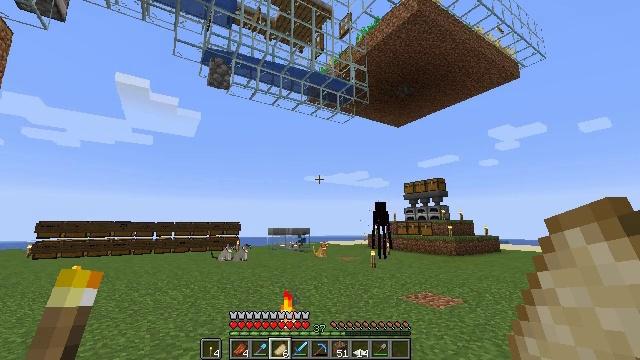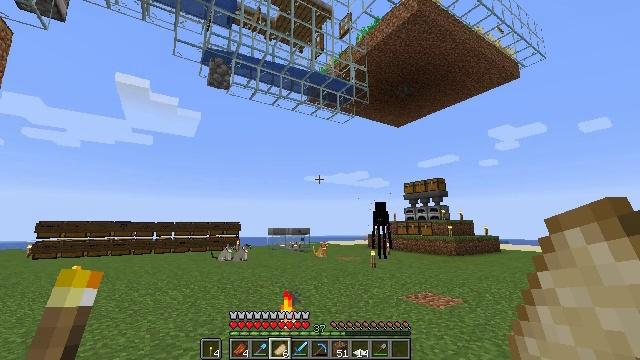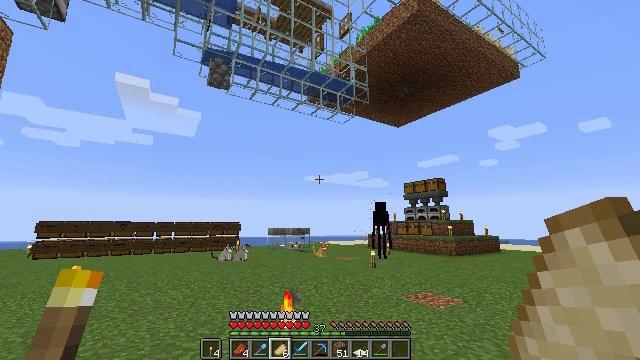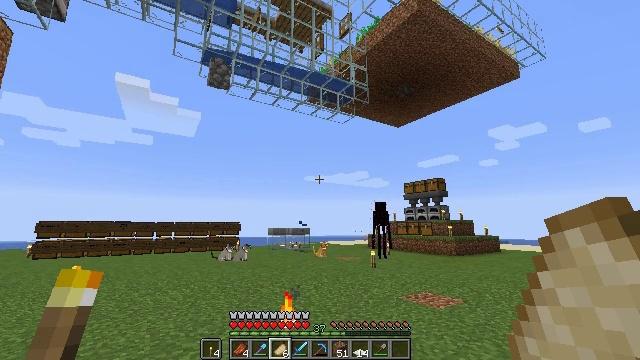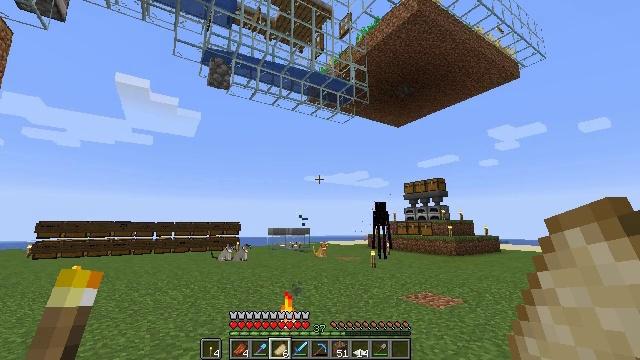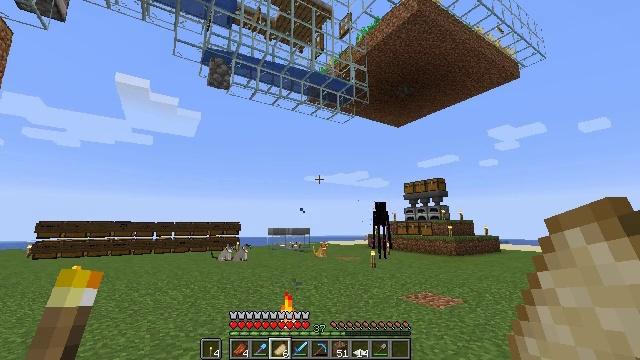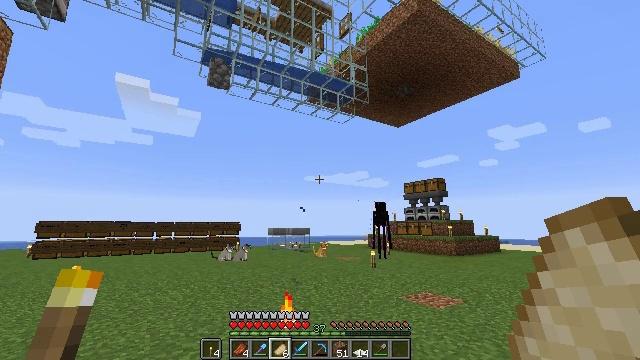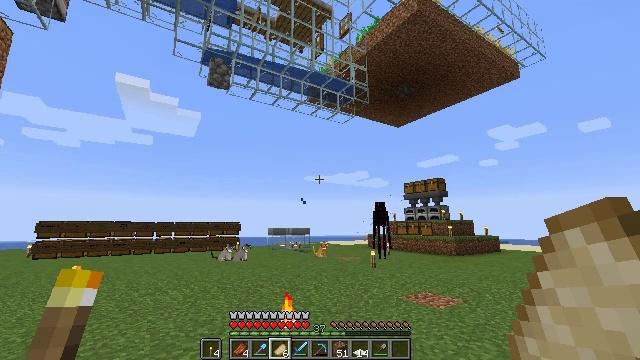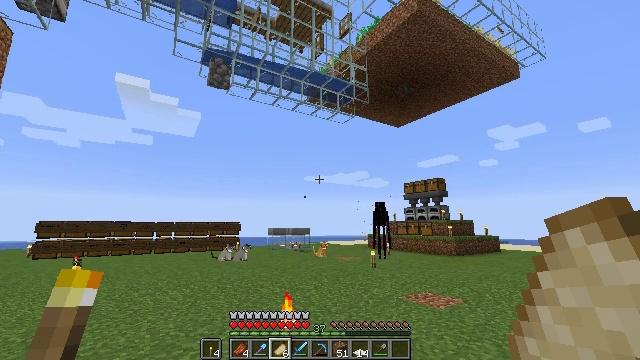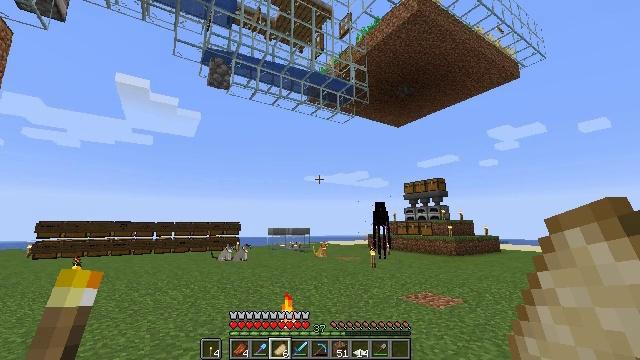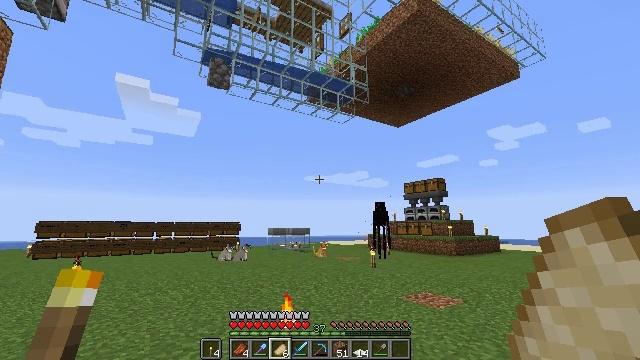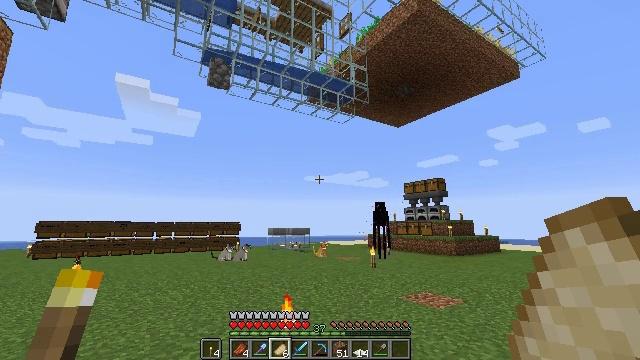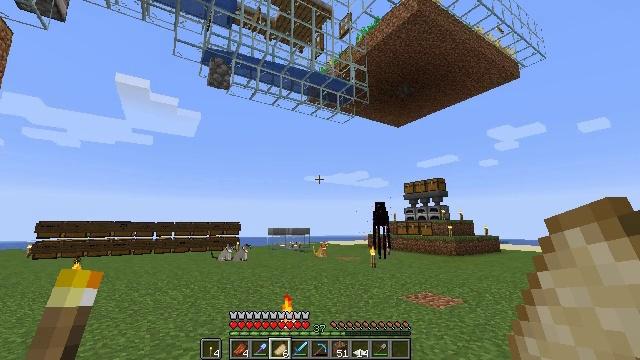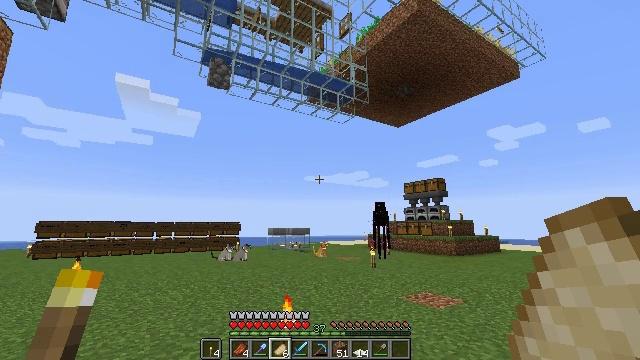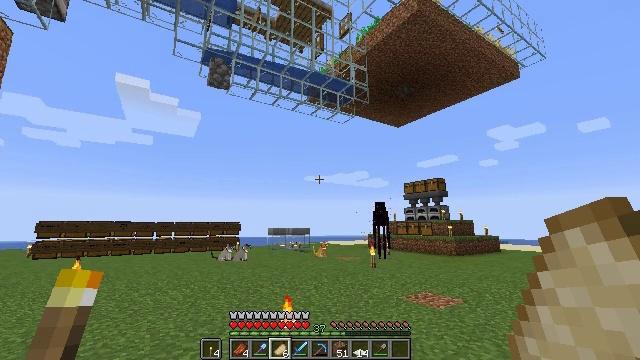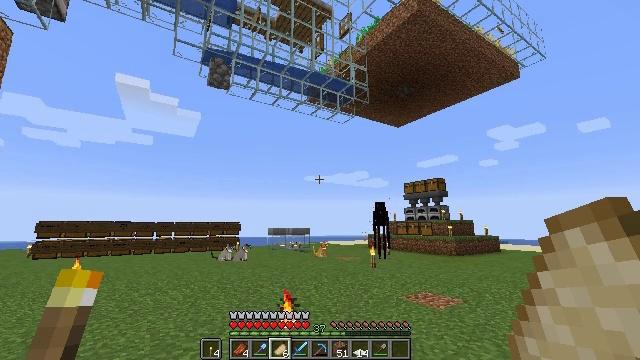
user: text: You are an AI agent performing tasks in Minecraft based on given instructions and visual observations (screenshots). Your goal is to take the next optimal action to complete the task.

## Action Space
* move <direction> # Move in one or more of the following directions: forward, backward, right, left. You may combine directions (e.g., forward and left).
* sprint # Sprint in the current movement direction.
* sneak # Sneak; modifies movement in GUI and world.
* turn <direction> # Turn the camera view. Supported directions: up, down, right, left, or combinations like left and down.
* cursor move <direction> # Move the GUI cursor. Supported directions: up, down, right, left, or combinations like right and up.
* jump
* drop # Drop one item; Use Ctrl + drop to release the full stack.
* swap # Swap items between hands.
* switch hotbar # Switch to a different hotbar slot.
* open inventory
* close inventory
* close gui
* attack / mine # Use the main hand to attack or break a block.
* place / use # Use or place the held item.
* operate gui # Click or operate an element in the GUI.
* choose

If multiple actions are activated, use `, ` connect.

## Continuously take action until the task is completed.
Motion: motion action
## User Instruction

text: Retrieve the smithing table you placed.
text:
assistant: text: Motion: no_op
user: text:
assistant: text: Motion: no_op
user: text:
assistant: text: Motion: no_op
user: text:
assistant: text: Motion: no_op
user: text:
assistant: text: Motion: no_op
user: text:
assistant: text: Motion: no_op
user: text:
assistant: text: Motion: no_op
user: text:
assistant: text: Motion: no_op
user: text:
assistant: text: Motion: no_op
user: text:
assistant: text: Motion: no_op
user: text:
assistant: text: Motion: no_op
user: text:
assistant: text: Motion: no_op
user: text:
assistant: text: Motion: no_op
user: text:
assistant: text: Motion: no_op
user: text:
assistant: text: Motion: no_op
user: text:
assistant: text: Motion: no_op
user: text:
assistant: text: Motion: no_op
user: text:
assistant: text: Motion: no_op
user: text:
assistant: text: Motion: no_op
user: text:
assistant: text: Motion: no_op
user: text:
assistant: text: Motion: no_op
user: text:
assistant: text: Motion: no_op
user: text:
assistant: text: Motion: no_op
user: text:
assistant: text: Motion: no_op
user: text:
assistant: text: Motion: no_op
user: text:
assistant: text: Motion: no_op
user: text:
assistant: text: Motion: no_op
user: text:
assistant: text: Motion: no_op
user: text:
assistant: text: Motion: no_op
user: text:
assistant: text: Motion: no_op